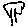
Label: tree